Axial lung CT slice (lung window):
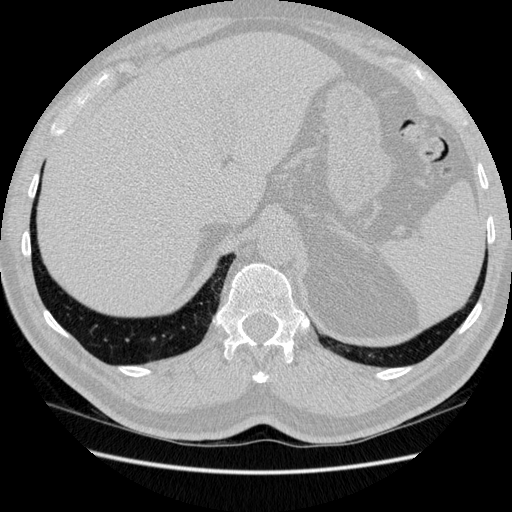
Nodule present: no